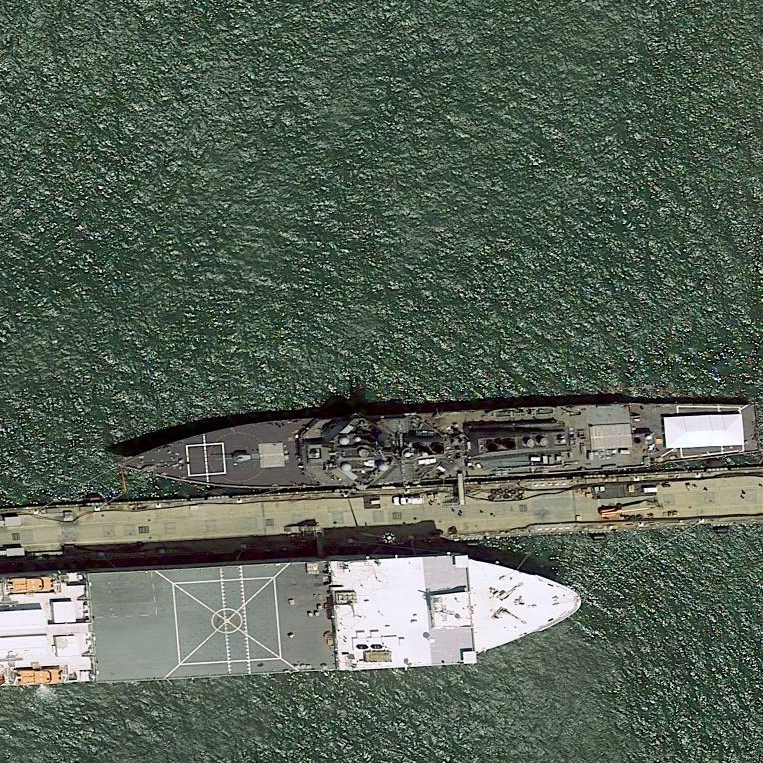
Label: Arleigh_Burke-class_destroyer